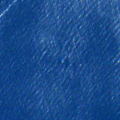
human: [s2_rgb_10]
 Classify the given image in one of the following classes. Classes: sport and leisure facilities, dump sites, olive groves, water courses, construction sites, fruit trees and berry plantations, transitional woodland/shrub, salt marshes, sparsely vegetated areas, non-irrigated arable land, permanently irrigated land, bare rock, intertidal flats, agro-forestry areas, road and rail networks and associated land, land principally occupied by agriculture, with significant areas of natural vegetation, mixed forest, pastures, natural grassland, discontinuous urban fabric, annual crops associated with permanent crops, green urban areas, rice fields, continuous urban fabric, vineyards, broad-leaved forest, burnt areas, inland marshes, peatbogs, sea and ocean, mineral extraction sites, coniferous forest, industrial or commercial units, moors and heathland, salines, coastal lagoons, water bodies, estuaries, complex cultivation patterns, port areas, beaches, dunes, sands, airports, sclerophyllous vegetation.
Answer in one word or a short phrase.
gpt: sea and ocean